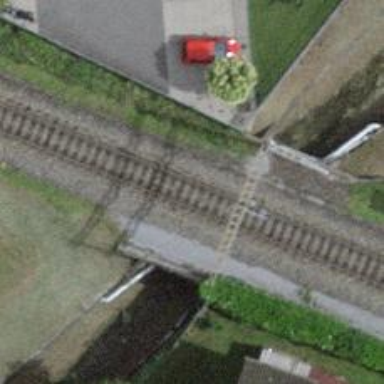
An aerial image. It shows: Single-track railway bridge with electrified contact line.